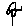
Label: flower